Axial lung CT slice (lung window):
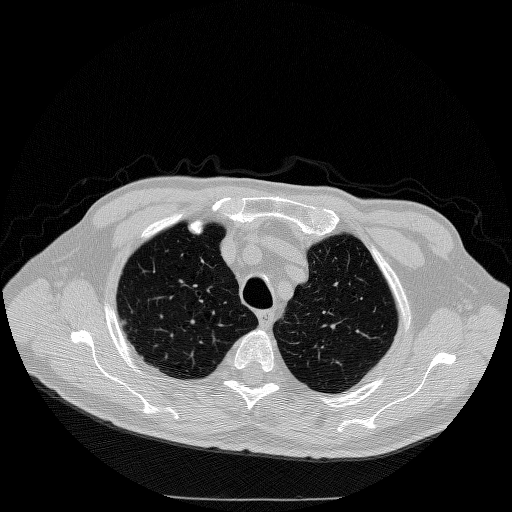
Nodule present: no